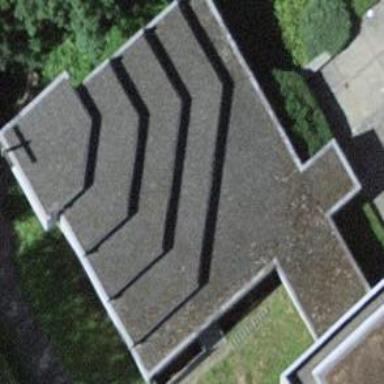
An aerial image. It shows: School building.